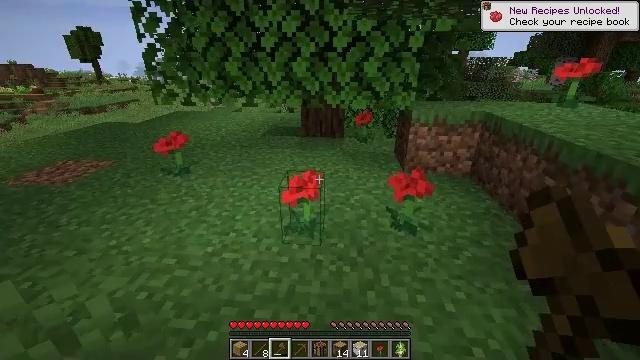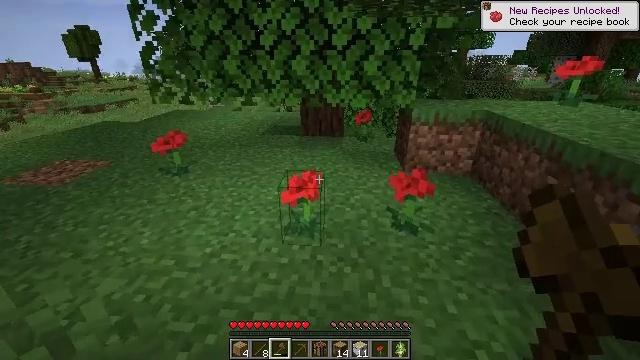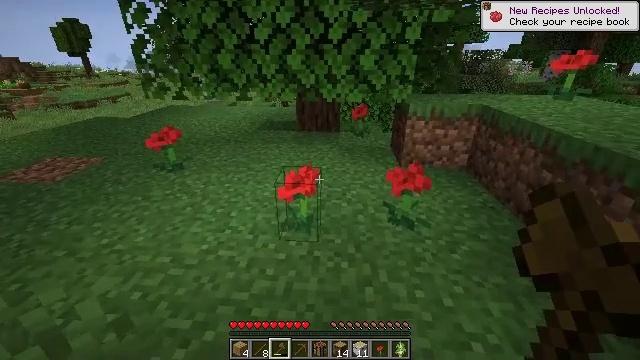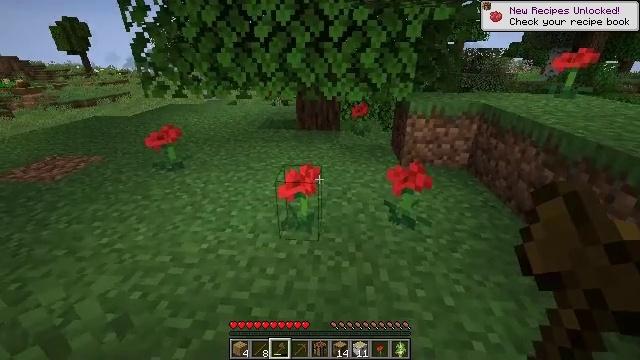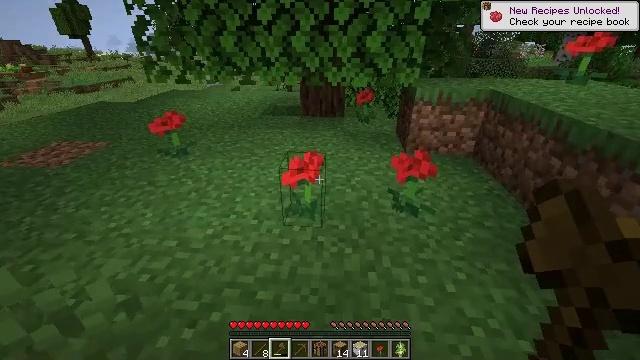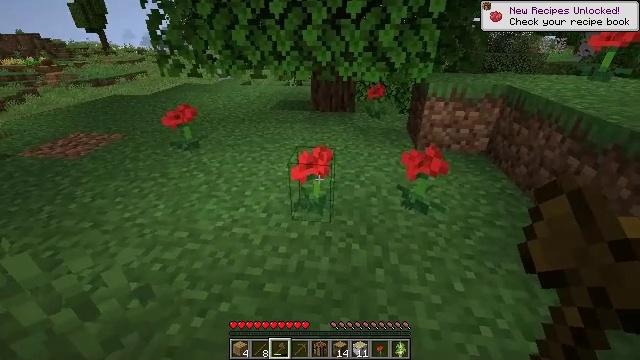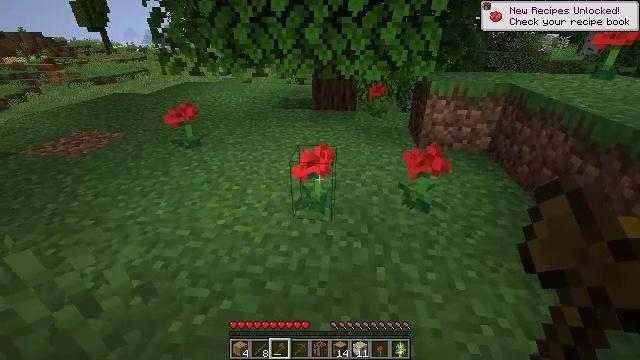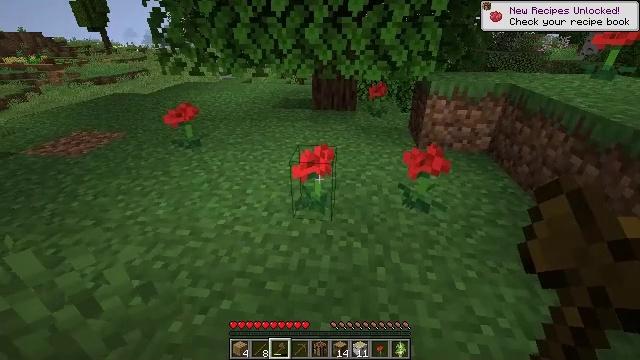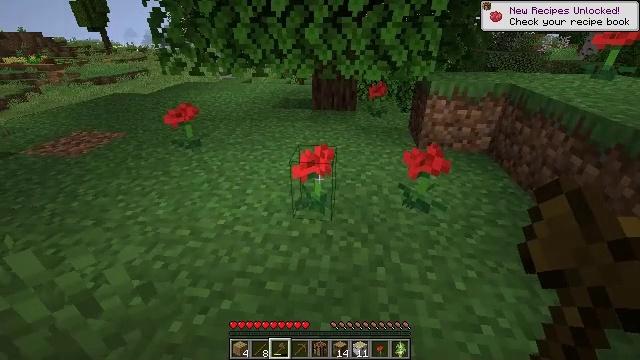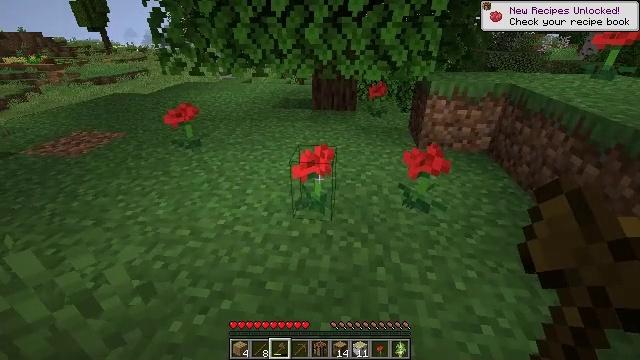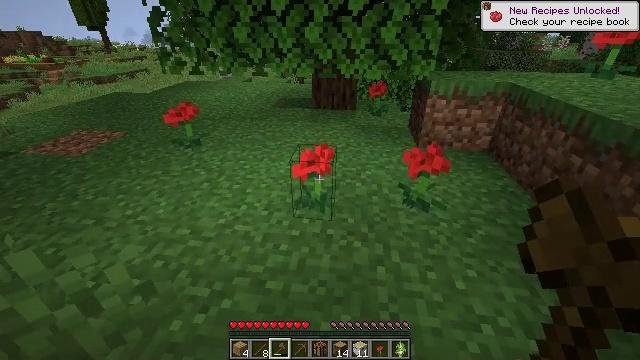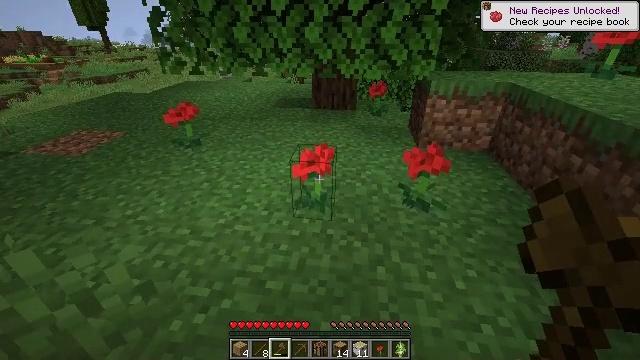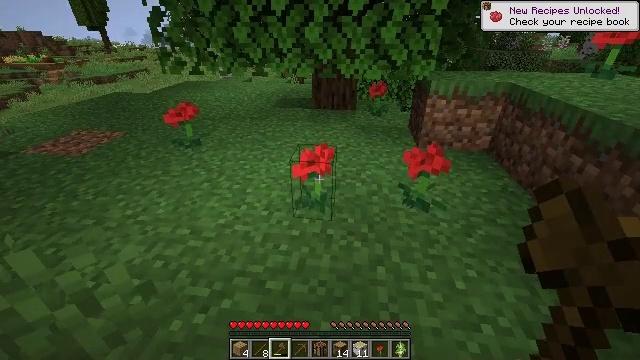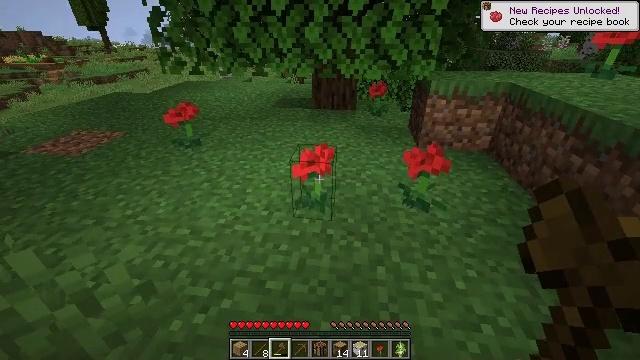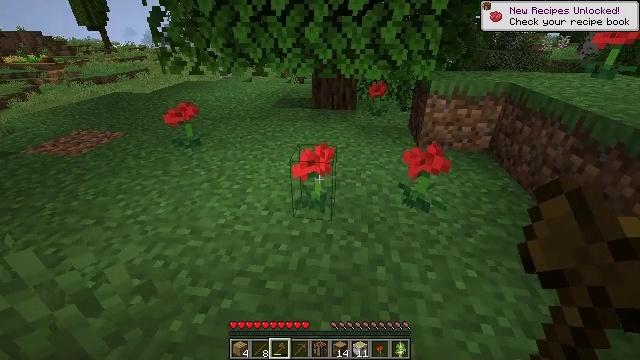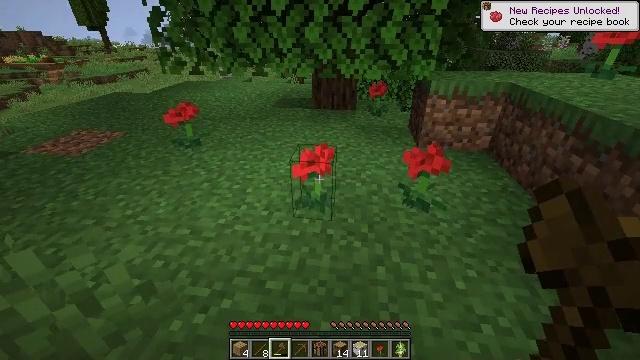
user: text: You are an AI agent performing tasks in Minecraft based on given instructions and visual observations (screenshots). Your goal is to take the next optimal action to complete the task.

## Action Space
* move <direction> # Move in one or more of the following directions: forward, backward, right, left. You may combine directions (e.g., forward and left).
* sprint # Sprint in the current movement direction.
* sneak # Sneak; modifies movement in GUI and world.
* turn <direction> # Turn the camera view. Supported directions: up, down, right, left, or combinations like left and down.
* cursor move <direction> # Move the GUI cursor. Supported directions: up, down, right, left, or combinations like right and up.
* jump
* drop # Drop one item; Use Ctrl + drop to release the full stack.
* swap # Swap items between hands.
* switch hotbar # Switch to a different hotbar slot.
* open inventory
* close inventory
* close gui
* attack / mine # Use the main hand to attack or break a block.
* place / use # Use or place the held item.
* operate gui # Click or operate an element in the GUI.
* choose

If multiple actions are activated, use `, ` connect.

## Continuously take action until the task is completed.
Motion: motion action
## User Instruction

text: Collect the poppy by clicking on it.
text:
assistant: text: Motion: no_op
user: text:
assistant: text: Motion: turn down
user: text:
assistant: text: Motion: no_op
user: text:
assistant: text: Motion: turn down
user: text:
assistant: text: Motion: turn left and down
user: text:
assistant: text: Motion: no_op
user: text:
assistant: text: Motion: no_op
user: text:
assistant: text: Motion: no_op
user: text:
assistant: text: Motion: no_op
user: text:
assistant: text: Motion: no_op
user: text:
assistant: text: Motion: no_op
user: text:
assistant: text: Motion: no_op
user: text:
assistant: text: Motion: no_op
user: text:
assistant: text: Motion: no_op
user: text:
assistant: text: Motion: no_op
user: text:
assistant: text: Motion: attack / mine
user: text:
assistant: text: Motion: attack / mine
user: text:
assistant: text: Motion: no_op
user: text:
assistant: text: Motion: no_op
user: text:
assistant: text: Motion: no_op
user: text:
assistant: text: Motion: no_op
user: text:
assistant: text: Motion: no_op
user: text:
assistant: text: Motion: no_op
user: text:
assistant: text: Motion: turn right
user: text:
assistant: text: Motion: move forward, turn right
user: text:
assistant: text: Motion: move forward
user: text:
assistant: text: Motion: move forward, turn right
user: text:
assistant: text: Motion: move forward, turn right
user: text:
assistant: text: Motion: move forward, turn right
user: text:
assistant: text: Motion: move forward, turn right